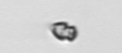
Label: Heterocapsa_rotundata